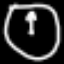
Label: clock